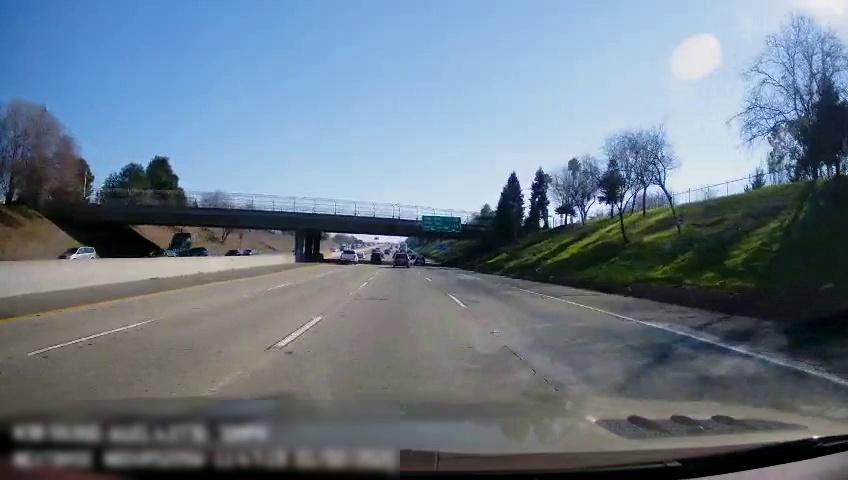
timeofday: Day
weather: Sunny
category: Drivable Space
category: Vehicles | Truck
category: Vehicles | SUV
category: Vehicles | SUV
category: Vehicles | Car
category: Vehicles | Car
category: Vehicles | SUV
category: Vehicles | SUV
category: Vehicles | Car
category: Lanes | Alternate Lane
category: Lanes | Alternate Lane
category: Lanes | Alternate Lane
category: Lanes | Alternate Lane
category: Lanes | Current Lane
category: Traffic | Signs